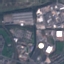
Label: Industrial